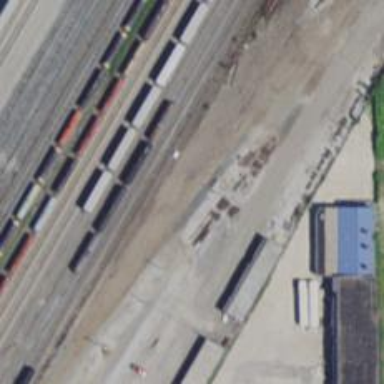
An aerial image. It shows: Railway yard.